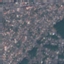
Label: Residential